Field crop: tomato
Growth stage: 1
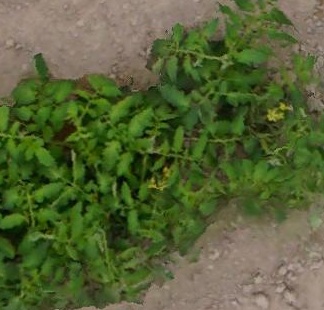
Species: tomato